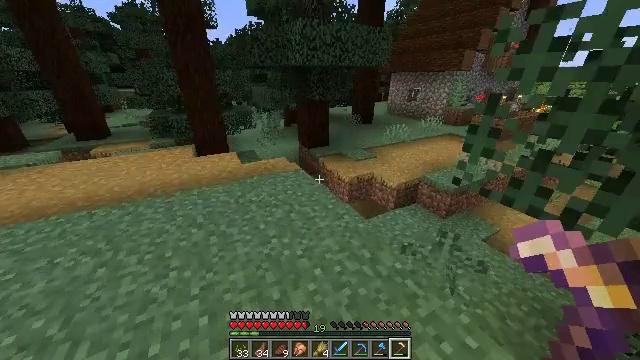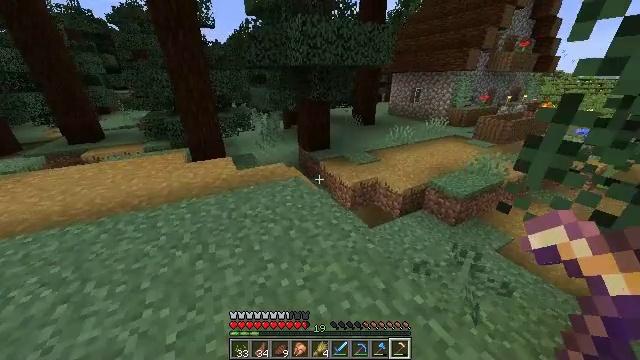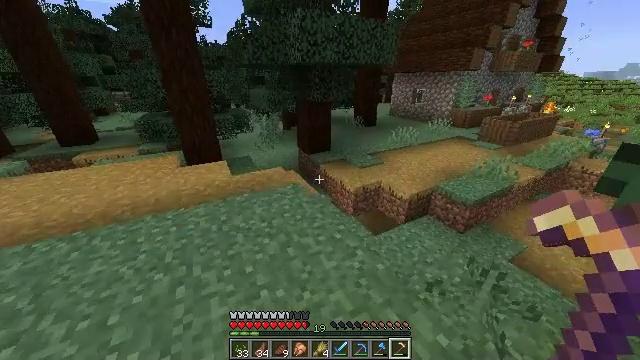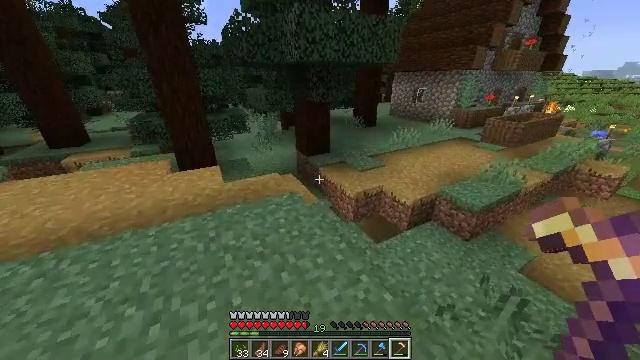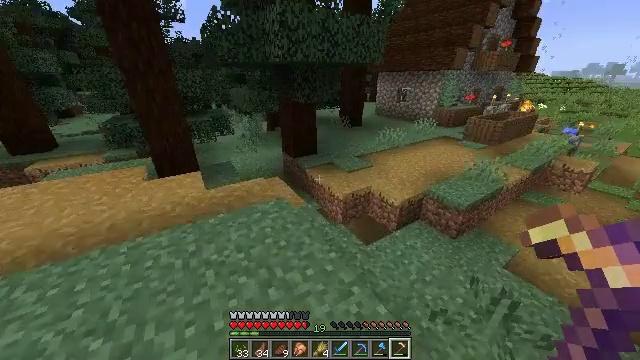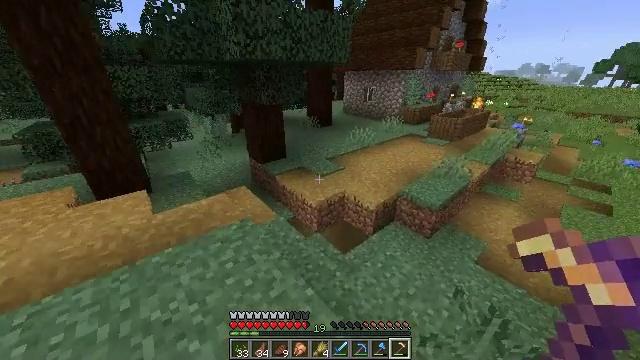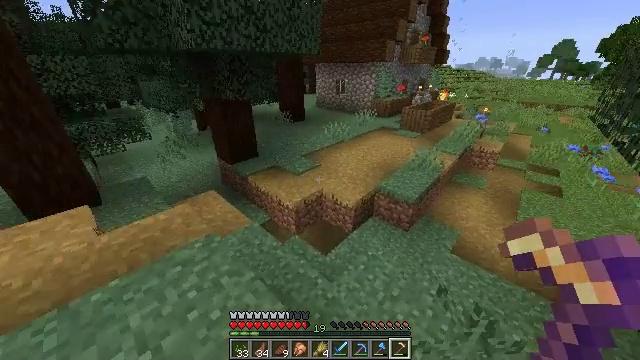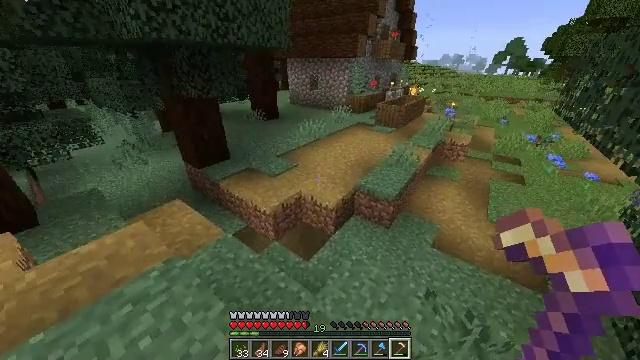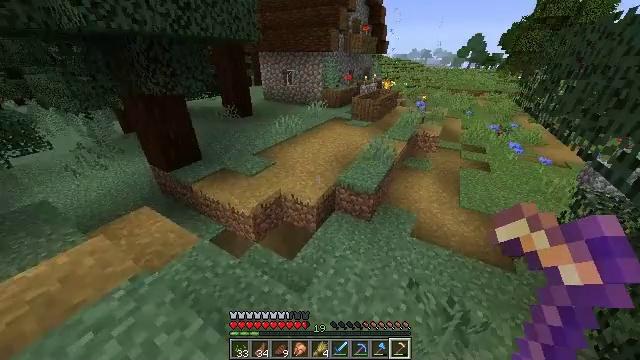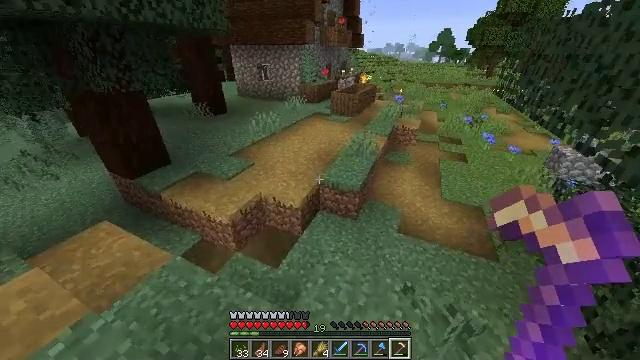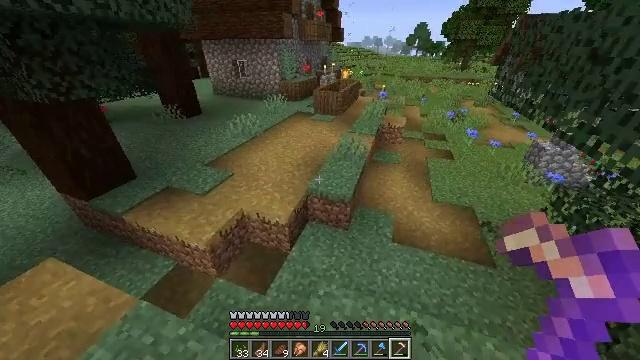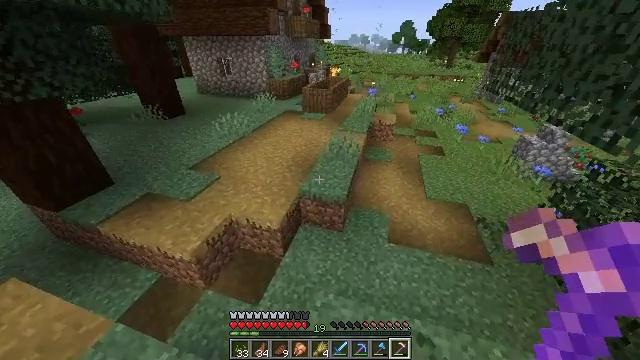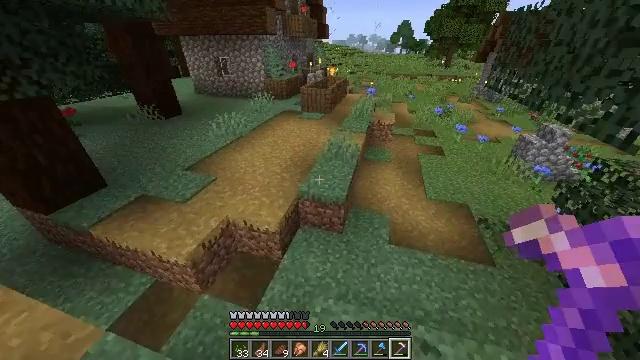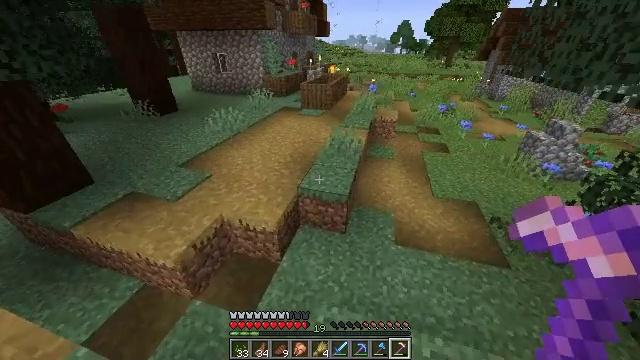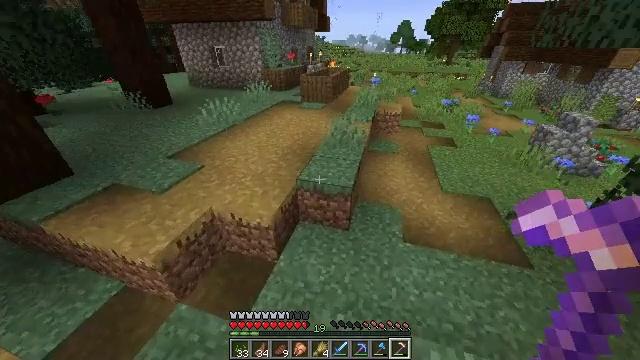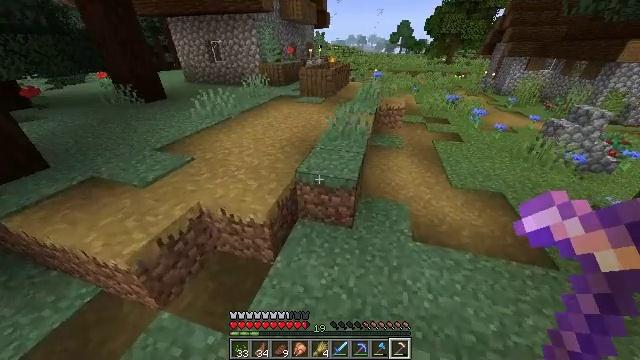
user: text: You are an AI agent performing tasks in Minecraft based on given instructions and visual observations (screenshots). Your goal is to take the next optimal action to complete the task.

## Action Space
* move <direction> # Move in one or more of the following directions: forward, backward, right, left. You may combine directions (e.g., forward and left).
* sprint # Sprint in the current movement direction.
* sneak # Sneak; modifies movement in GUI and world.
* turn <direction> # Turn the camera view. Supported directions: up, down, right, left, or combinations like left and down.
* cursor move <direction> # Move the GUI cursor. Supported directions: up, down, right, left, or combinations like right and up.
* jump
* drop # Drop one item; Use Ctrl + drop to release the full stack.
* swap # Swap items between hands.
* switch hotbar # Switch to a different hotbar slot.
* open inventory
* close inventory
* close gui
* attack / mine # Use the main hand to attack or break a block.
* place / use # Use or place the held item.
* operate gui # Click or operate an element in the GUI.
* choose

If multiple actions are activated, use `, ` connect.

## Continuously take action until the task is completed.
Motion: motion action
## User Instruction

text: Disassemble the powered rail from the track.
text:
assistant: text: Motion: move forward
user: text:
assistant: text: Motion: move forward
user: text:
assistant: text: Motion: move forward
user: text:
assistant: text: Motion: move forward, turn right
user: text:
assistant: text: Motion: move forward, turn right
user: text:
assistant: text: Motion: move forward, turn right and down
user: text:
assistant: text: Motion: move forward, turn right and down
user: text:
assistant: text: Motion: move forward, turn right and down
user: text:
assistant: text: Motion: move forward, turn right and down
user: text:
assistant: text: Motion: move forward, turn right
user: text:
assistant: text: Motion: move forward, turn right
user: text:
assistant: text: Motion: move forward
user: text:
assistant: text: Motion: move forward
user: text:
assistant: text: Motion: move forward
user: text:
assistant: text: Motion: move forward
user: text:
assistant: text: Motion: move forward
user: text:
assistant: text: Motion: move forward
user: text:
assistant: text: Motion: move forward
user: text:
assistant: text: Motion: move forward, jump
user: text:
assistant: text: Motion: move forward, jump
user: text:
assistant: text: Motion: move forward, jump
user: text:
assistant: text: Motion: move forward, jump
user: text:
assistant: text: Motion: move forward, jump
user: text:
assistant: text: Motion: move forward, jump
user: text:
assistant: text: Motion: move forward, jump
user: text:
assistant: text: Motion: move forward, jump
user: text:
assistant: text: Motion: move forward, turn right and up, jump
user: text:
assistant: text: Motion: move forward, turn right and up, jump
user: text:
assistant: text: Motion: move forward, turn right and up, jump
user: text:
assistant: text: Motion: move forward, turn right and up, jump